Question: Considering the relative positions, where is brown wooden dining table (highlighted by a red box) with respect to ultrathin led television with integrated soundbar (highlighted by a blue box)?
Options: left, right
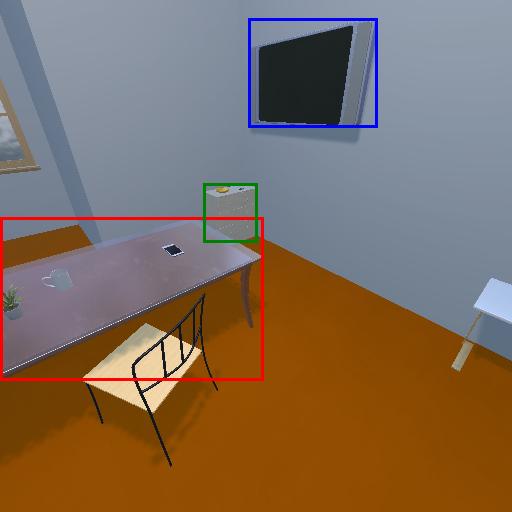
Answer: left